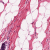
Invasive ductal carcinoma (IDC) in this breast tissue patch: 0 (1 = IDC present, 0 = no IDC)